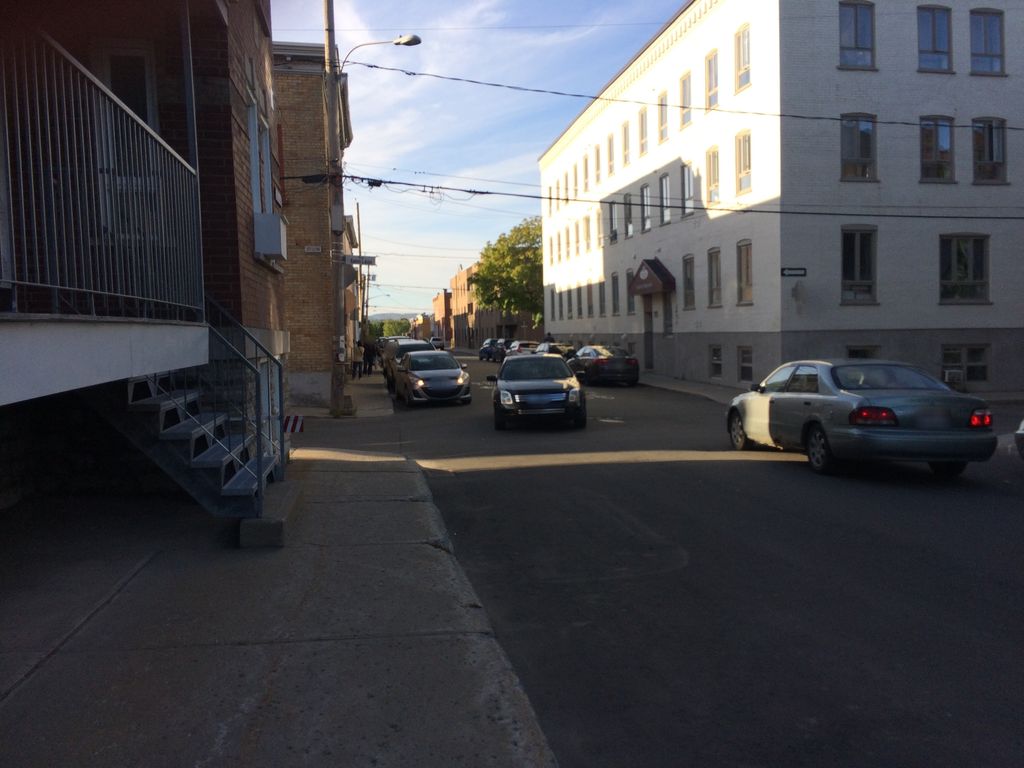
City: quebec_city